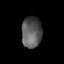
Tissue: prostate
Cell type: T cells
Senescence score: 0.261
Nuclear area (px): 612
Mean DAPI intensity: 90.052